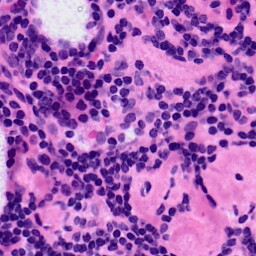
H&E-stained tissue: LymphNode